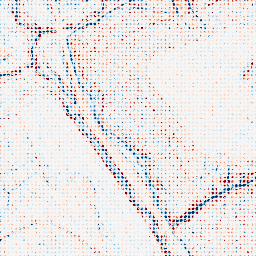
Category: edge_preserving
Decomposition family: anisotropic_diffusion
Decomposition parameters: iterations: 5
kappa: 50
gamma: 0.15
Upsampling method: sinc_hamming
Upsampling parameters: scale: 8
kernel_size: 4
Upsampling scale: 8